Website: walmart
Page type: account-selection
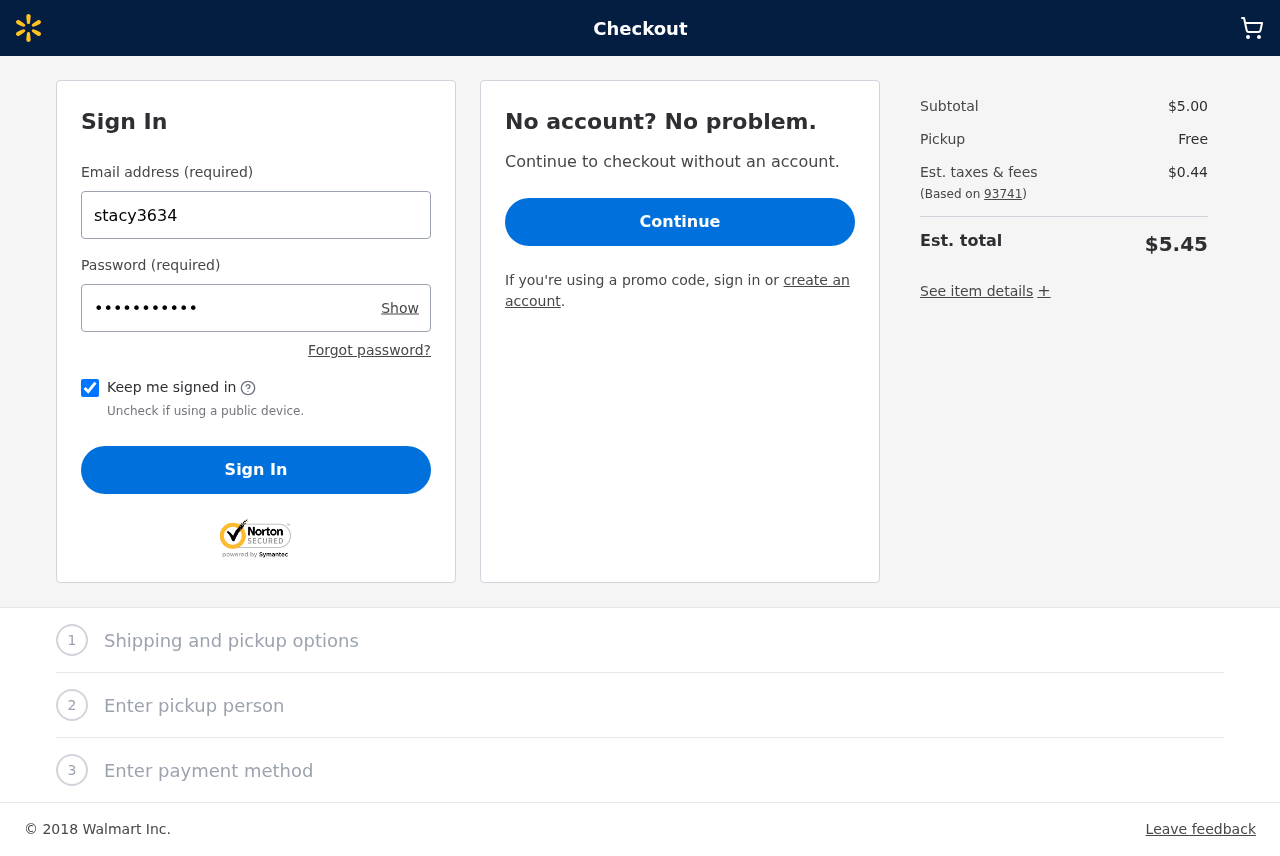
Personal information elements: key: PII_LOGIN_USERNAME
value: stacy3634
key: PII_POSTCODE
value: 93741
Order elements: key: ORDER_SUBTOTAL
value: $5.00
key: ORDER_TAX
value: $0.44
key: ORDER_TOTAL
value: $5.45